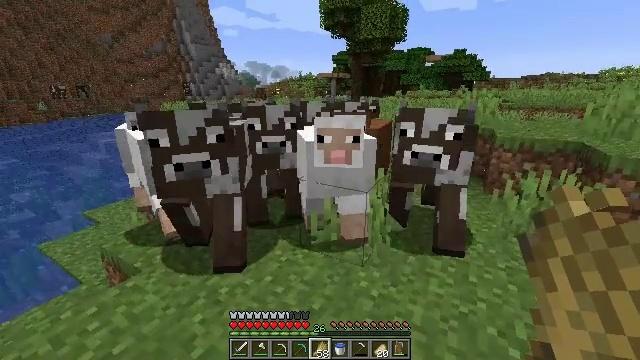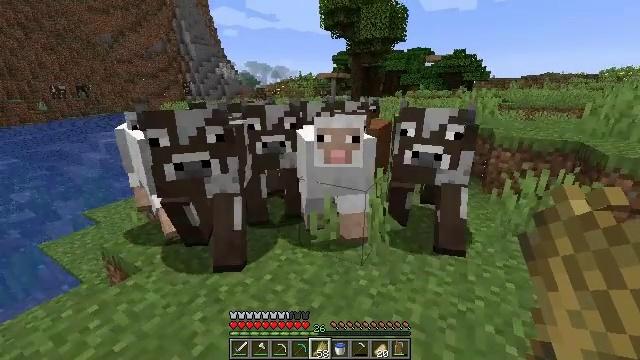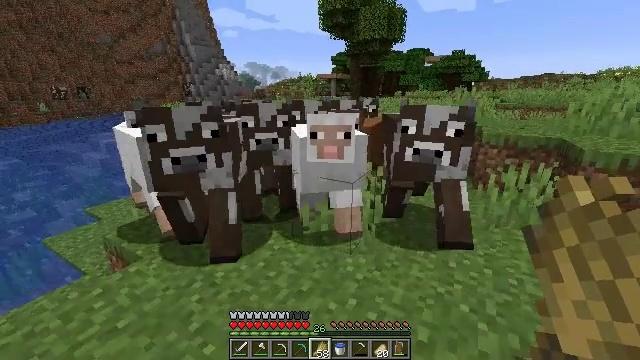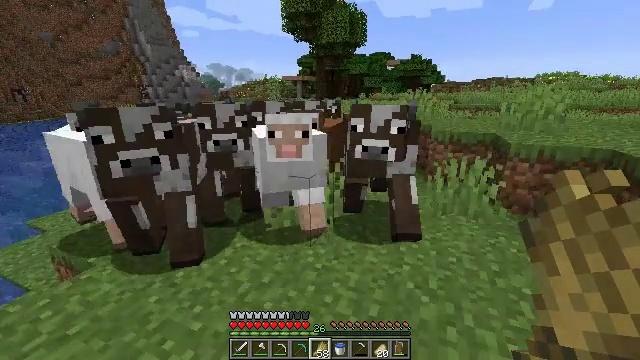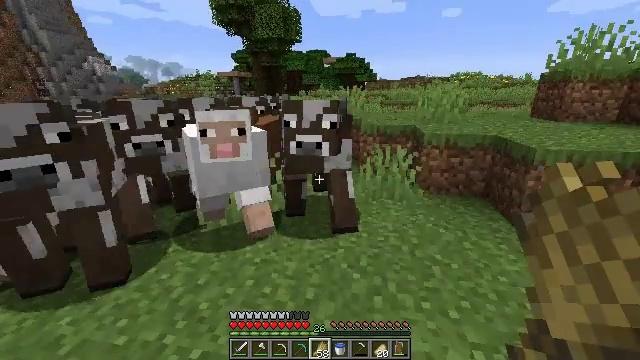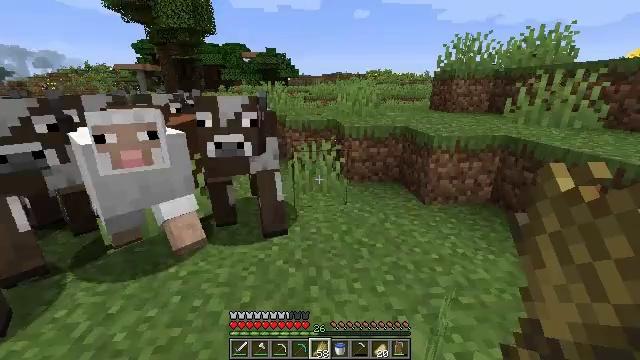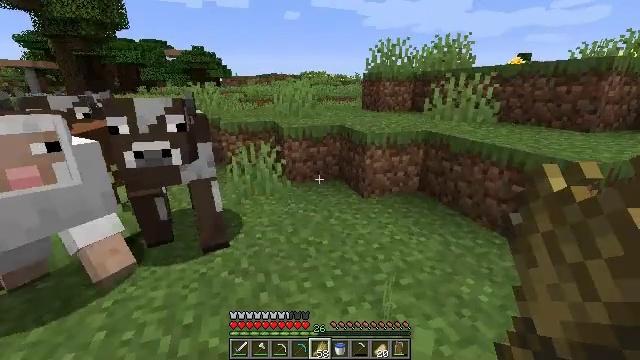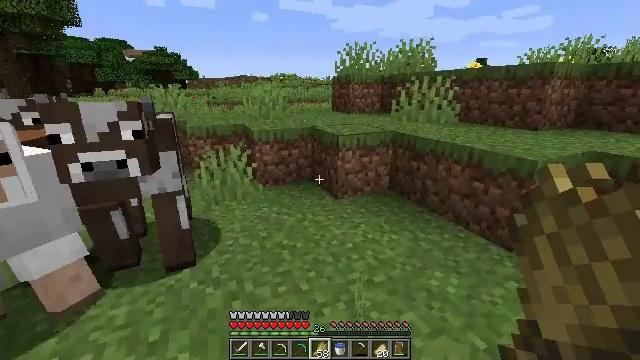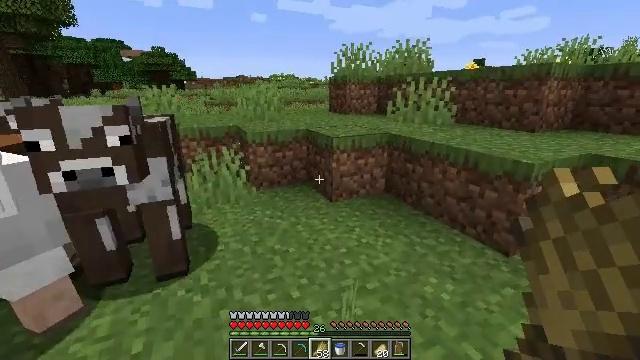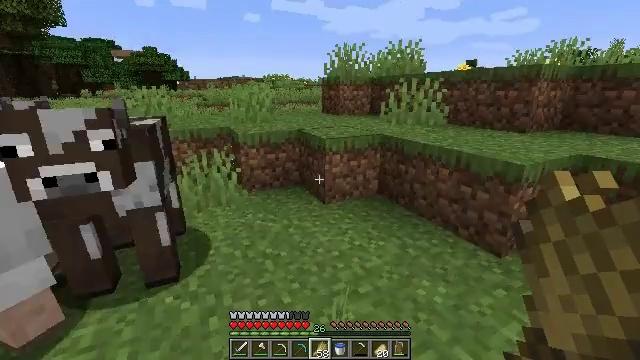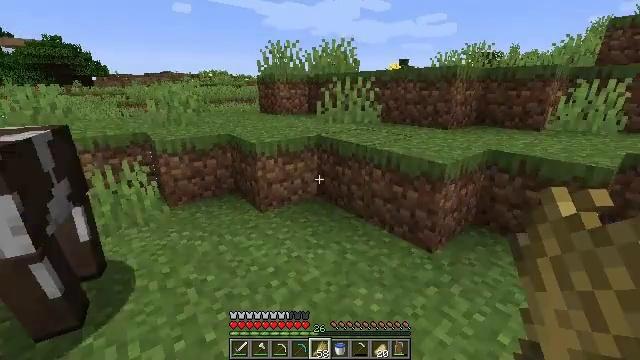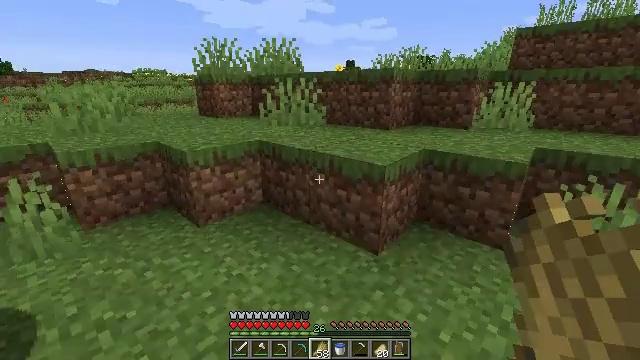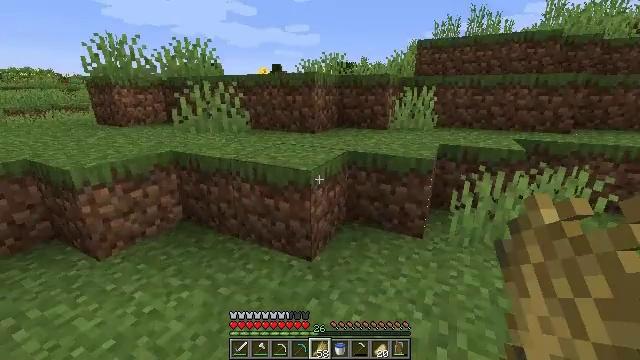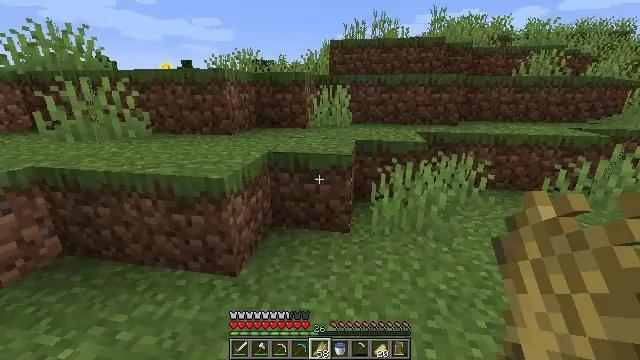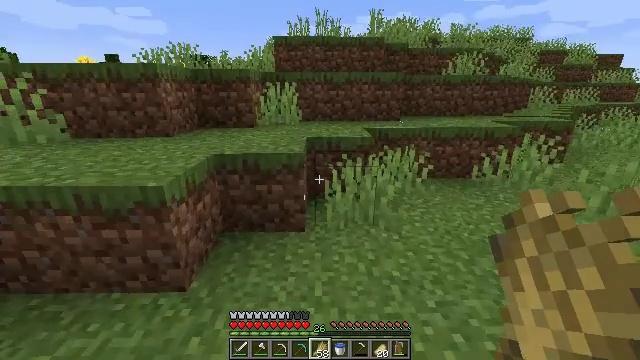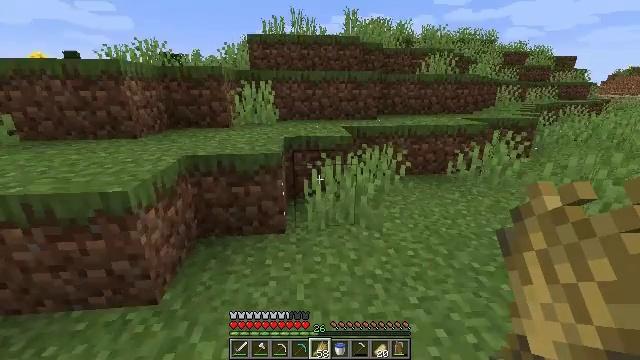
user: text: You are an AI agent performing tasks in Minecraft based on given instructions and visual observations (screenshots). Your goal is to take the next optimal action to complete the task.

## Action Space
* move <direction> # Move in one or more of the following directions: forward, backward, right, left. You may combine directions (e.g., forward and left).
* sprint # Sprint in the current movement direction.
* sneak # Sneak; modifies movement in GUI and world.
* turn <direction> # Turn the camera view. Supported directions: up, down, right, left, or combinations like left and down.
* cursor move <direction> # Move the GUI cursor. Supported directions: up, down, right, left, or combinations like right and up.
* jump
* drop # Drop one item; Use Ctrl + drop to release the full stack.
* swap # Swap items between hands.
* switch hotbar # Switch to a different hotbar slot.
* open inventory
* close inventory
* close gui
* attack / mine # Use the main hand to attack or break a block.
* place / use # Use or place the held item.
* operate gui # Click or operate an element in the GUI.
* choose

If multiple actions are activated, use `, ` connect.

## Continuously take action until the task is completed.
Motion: motion action
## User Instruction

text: Left click to destroy the birch fence.
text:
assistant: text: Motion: move back and move right
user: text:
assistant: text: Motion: move back and move right
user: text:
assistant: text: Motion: turn right
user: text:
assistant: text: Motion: turn right
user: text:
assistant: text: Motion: turn right
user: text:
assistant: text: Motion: turn right
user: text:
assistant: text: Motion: turn right
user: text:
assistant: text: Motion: move forward and move right
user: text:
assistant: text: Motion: move forward and move right, turn right
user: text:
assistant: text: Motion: move forward and move right, turn right
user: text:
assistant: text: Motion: move forward and move right, turn right
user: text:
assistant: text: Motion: move forward and move right, turn right
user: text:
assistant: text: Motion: turn right
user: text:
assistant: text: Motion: turn right
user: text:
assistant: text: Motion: turn right
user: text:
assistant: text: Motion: move forward and move right, turn right
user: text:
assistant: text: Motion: move forward and move right
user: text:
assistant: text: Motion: move forward and move right
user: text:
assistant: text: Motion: move forward and move right
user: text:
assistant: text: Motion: move forward and move right
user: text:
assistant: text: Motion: move forward
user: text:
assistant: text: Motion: no_op
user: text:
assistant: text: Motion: no_op
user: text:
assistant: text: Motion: no_op
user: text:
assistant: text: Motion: no_op
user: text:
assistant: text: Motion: move forward and move right
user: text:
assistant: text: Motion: move forward and move right
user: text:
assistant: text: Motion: move forward and move right
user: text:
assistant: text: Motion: move forward and move right
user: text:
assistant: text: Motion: move forward and move right